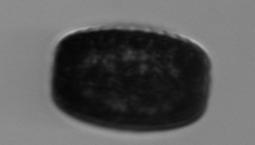
Label: Coscinodiscus